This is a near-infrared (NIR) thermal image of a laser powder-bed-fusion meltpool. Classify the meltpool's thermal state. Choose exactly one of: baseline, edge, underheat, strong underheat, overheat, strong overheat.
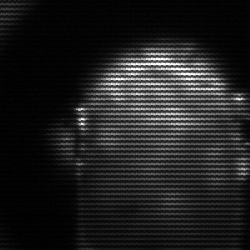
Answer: baseline